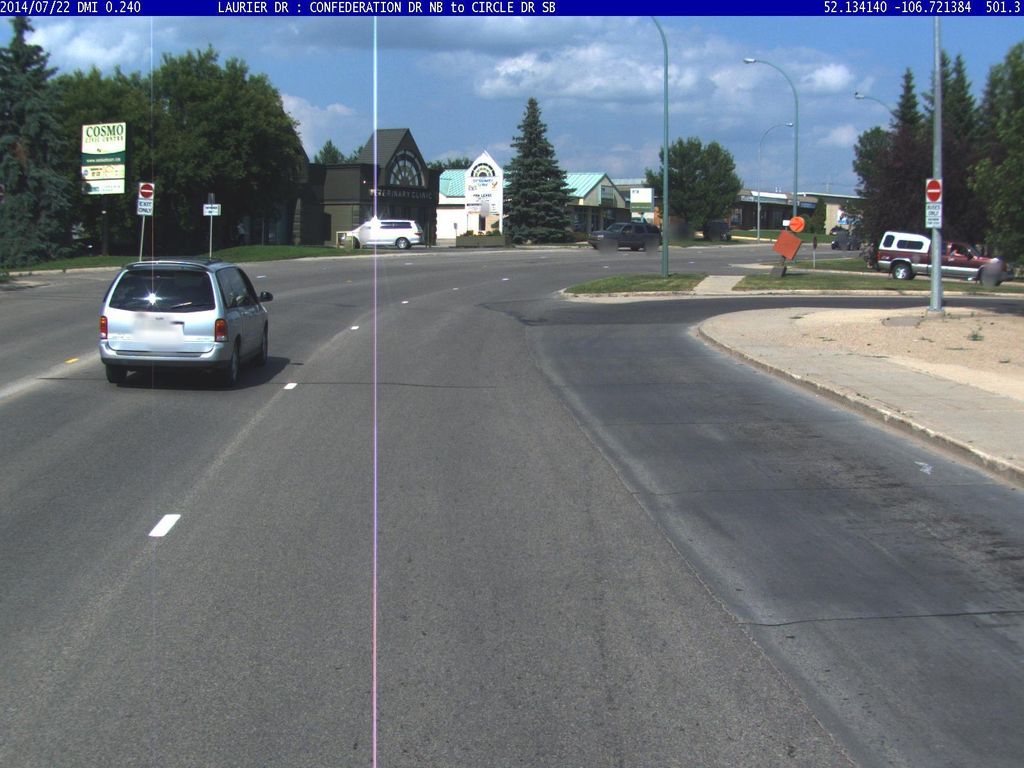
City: saskatoon